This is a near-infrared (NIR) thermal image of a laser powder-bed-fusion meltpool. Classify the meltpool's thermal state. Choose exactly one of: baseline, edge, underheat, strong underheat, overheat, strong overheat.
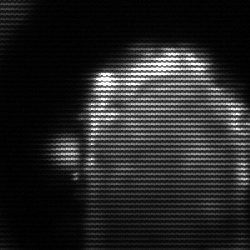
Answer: baseline